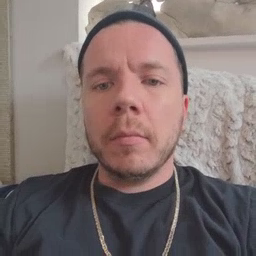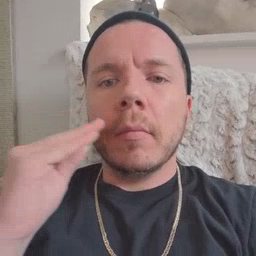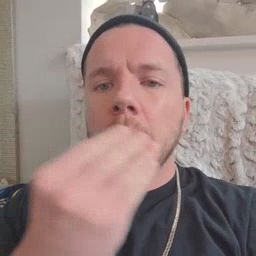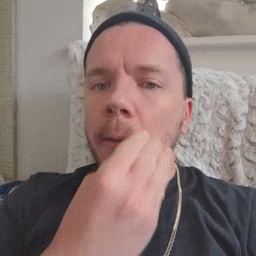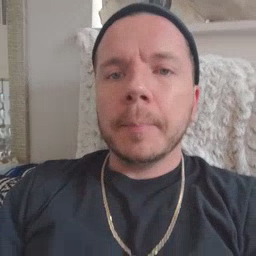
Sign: napkin